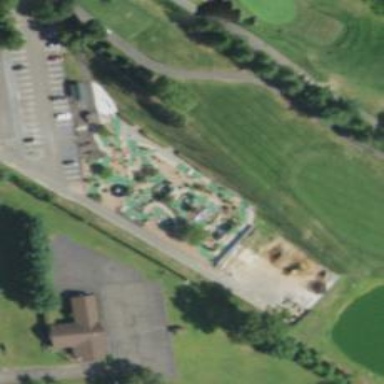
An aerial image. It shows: Miniature golf leisure land.